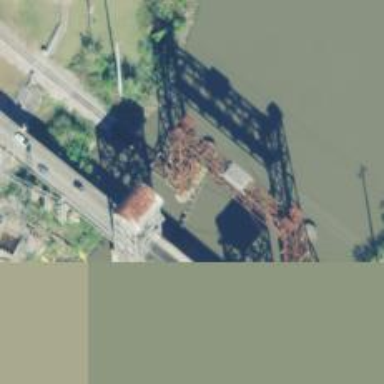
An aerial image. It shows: Lift movable railway bridge.